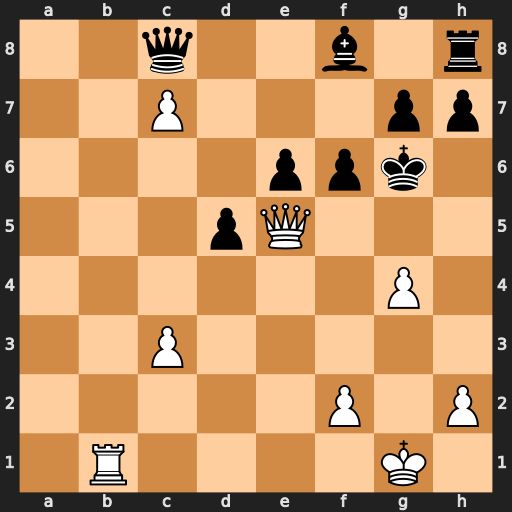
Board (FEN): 2q2b1r/2P3pp/4ppk1/3pQ3/6P1/2P5/5P1P/1R4K1
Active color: w
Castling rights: -
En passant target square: -
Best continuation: Qh5#